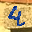
Label: 4